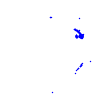
Particle: pion